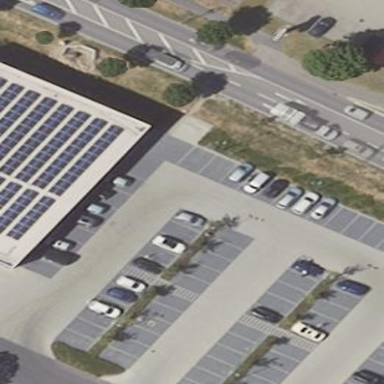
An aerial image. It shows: Parking area with surface.